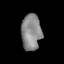
Tissue: lung
Cell type: Myeloid cells
Senescence score: 0.1776
Nuclear area (px): 705
Mean DAPI intensity: 136.088